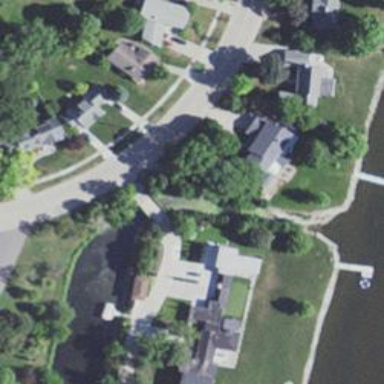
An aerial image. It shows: Driveway on bridge structure.